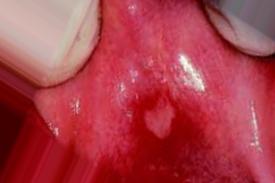
Condition: Mouth Ulcer